Field crop: tomato
Growth stage: 1
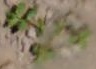
Species: portulaca